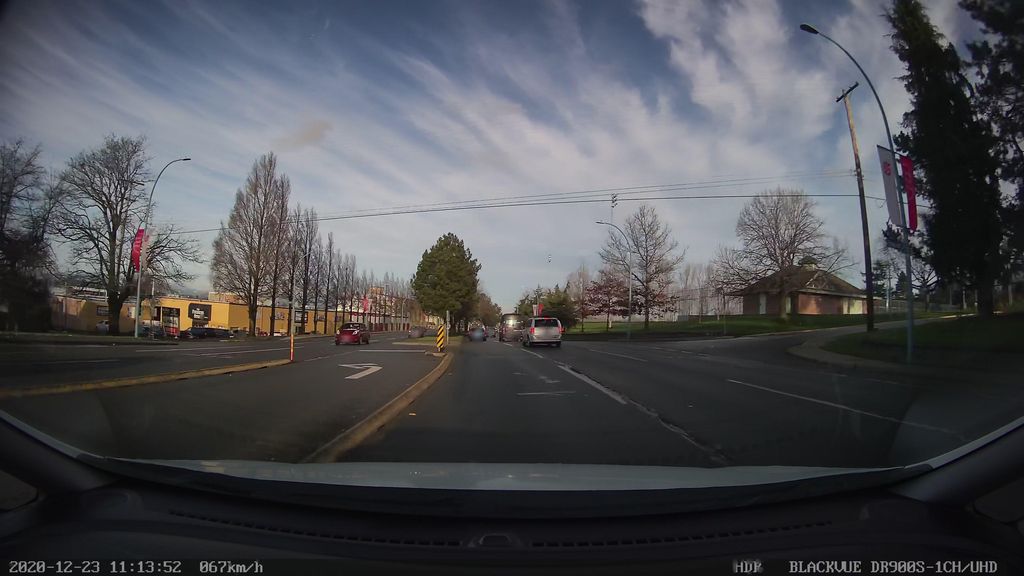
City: victoria